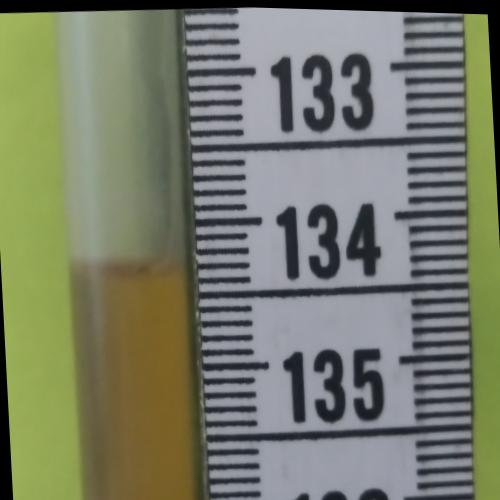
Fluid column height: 134.3 cm